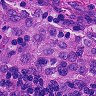
Metastatic tissue present: no